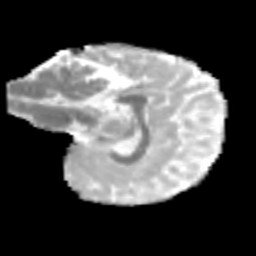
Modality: MD
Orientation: sagittal
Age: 10
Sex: male
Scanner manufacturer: siemens
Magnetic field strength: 3 T
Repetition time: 3.8 s
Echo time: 0.07 s